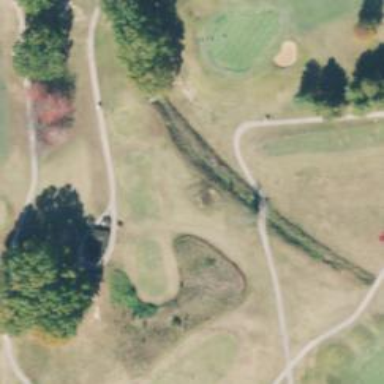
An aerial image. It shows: Service road used as golf cart path.